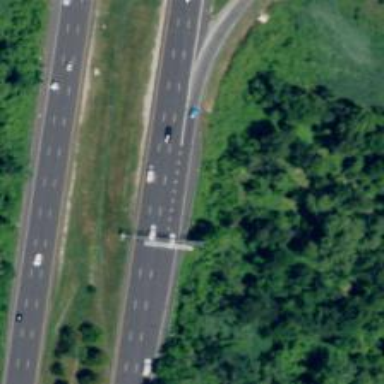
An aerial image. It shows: Motorway junction.